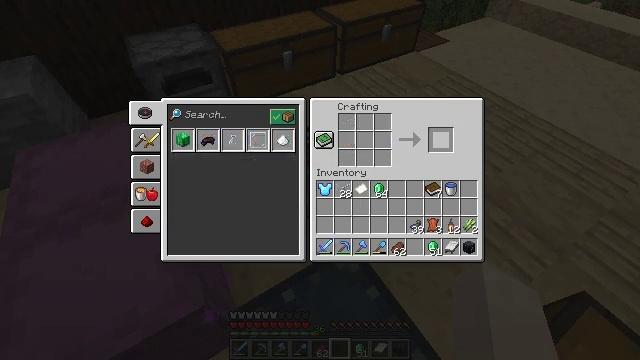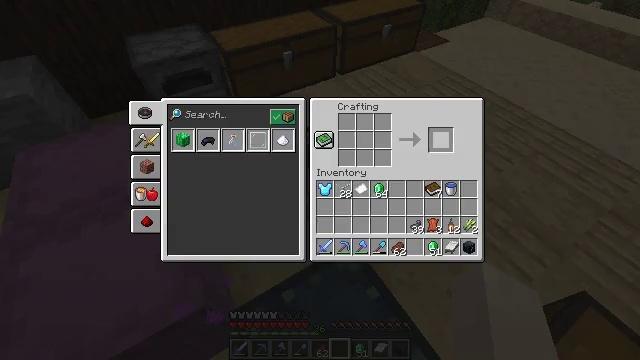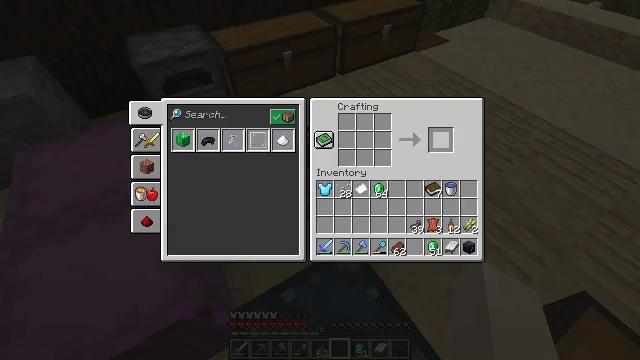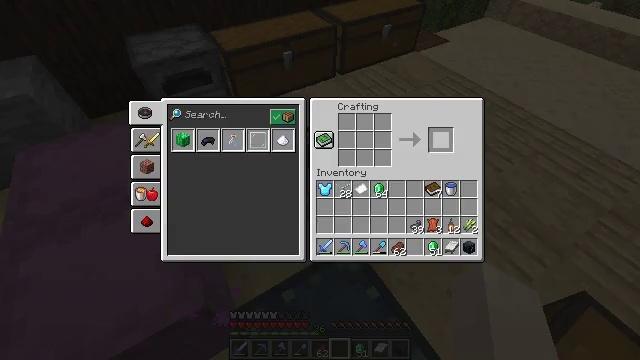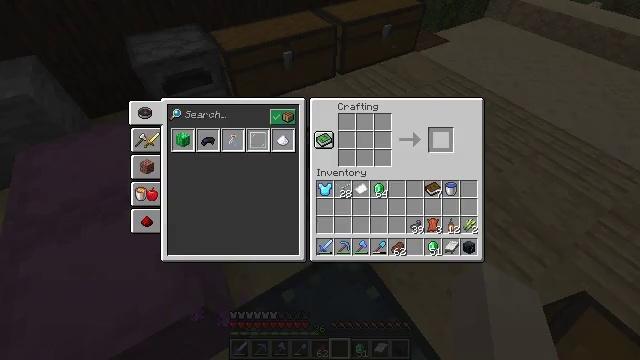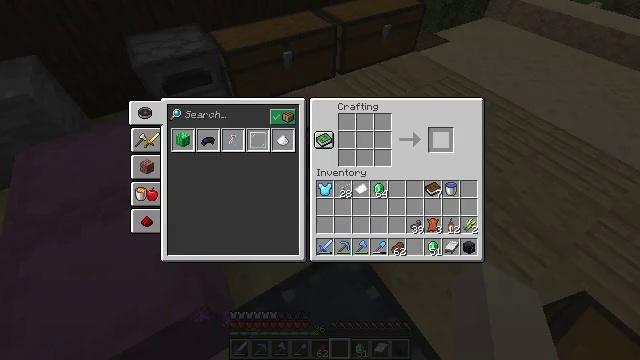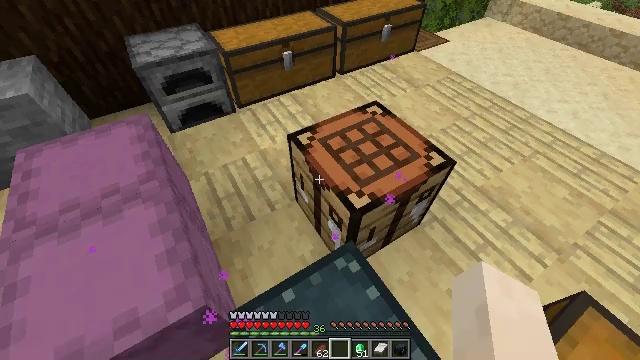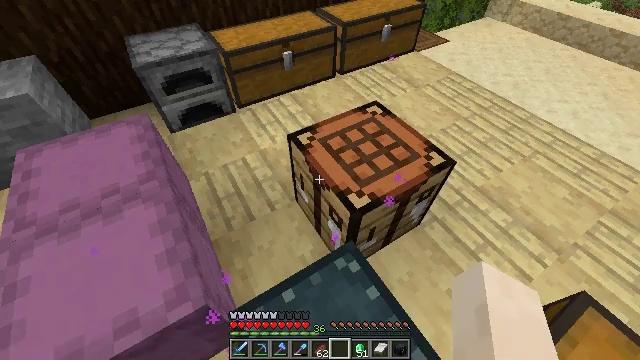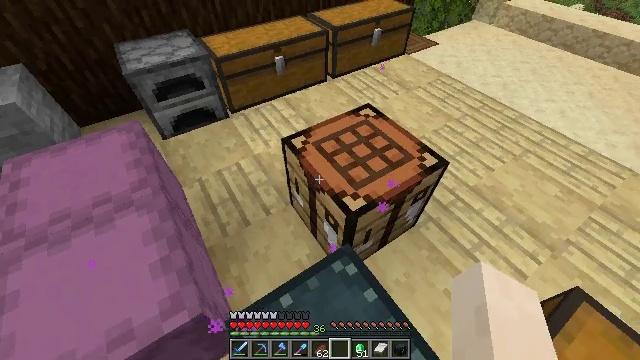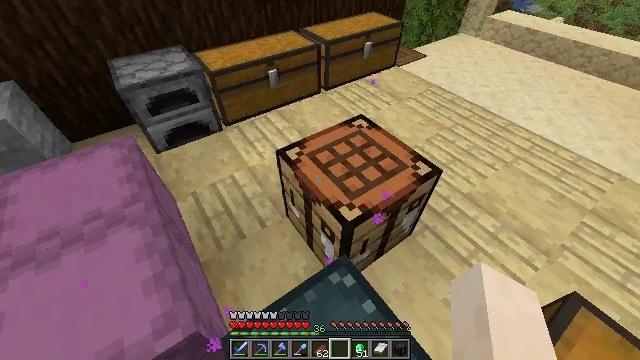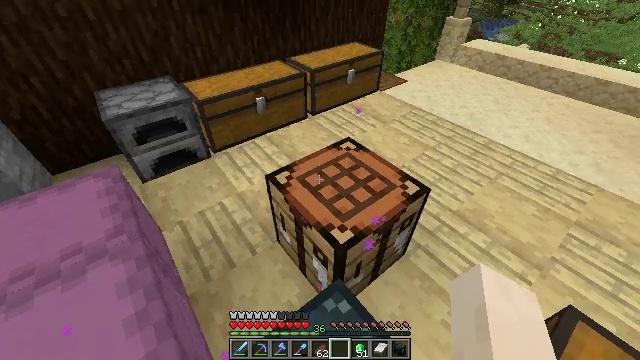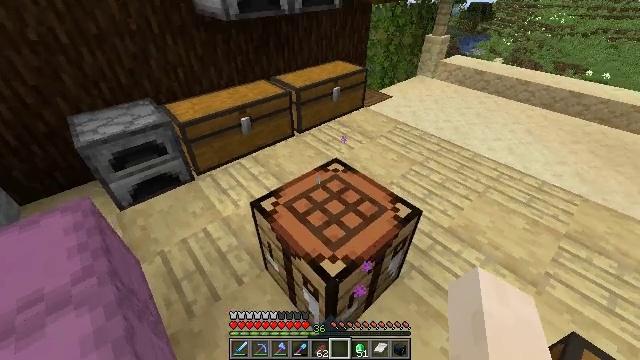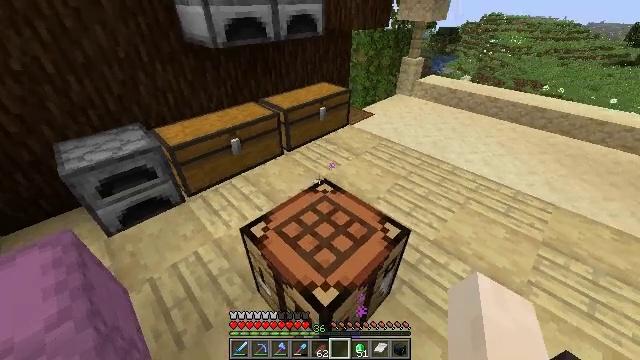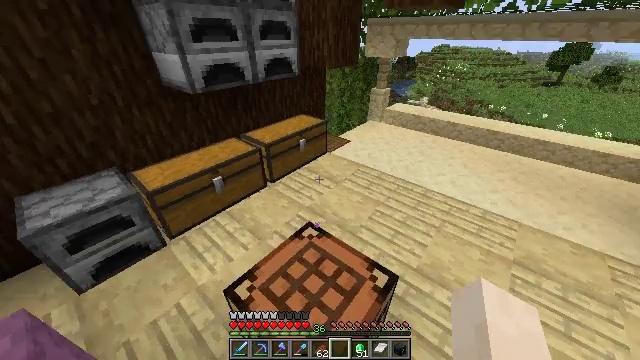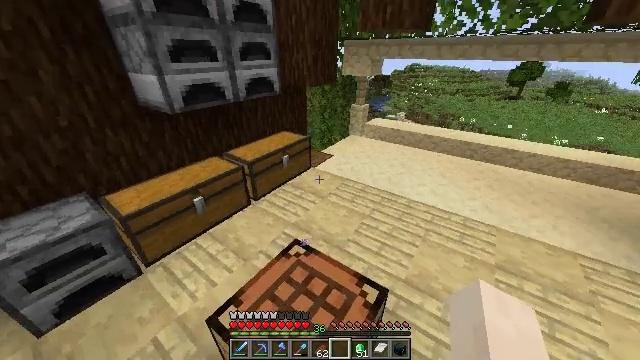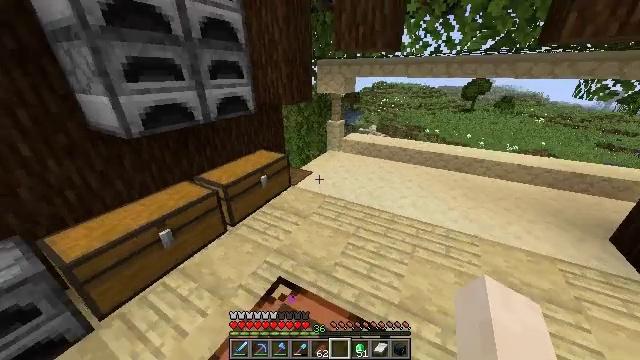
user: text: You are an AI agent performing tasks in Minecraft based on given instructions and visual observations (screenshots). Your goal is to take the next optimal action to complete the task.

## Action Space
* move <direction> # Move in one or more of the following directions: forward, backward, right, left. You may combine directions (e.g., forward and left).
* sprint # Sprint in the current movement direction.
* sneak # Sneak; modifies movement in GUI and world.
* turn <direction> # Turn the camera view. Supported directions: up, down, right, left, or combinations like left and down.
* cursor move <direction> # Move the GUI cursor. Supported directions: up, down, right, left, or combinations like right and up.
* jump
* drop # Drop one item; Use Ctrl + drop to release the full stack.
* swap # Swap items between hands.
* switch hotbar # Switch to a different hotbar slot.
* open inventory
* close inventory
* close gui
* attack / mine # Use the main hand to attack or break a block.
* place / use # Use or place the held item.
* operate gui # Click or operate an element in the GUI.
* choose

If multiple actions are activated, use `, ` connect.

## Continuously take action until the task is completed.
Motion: motion action
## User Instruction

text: Kill mobs.
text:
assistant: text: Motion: sneak, open gui
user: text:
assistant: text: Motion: sneak
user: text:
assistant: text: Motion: no_op
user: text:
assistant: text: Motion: no_op
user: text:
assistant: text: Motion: no_op
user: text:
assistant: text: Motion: no_op
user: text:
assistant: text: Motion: close gui
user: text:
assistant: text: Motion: turn right
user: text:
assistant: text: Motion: turn right and up
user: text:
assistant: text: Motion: turn right and up
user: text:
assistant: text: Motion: move forward, sprint, turn right and up
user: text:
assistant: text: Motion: move forward, sprint, turn right and up
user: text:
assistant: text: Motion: move forward, sprint, turn right and up
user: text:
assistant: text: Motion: move forward, sprint, turn right and up
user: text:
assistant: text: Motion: move forward, sprint, turn right and up
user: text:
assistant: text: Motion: move forward, sprint, turn right and up
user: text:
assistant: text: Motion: move forward, sprint, turn right and up
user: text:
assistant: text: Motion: move forward, sprint
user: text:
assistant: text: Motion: move forward, sprint
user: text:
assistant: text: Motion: move forward, sprint, turn right
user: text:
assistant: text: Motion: move forward, sprint, turn right and up
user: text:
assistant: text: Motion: move forward, sprint, turn right
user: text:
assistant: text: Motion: move forward, sprint, turn right
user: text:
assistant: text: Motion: move forward, sprint, turn right
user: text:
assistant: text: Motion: move forward, sprint, turn right
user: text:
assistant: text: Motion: move forward, sprint
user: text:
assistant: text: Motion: move forward, sprint, turn right
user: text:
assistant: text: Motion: move forward, sprint, turn right
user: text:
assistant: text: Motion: move forward, sprint, turn right
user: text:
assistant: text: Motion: move forward, sprint, turn right